Question: I have a ListView which has it's table filled out with a ListItemCollection I am creating and managing programmatically.
I want to check which of the controls have received any kind of input, currently I am focused on any kind of TextInput. I do not have any idea how to find exactly which column and row this control is from (by name or id, whichever is easiest).
A solution to this problem in a usual Windows Forms application would be programmatically assigning a unique name to each control. With a template such as '[control name]_[row]', such as 'itemName_1'.
It doesn't seem possible to modify the name of a control generated by a ListItemCollection. I also tried binding a control with 'Path="x"', however XAML prevents using the binding tag with the name property.
What is a good solution to this problem, where I can somehow detect which exact control was interacted with, without searching through all of them?
Here is what I have right now (in the picture only one row was created):

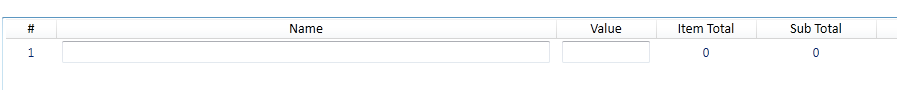
Answer: The problem here is that you use WPF in a WinForms way. It's not meant to be used like that, and so you end up doing intricate and bogus things.
Here is what you should do :
Let's say we are manipulating an order containing order details.
We first create classes to hold our data
'''
public class Order : INotifyPropertyChanged
{
private readonly ObservableCollection<OrderDetail> m_details = new ...
public ObservableCollection<OrderDetail> Details { get { return m_details; } }
public decimal Total {
get {
decimal total = 0.0;
foreach(var detail in m_details) total += detail.SubTotal;
return total;
}
}
}
public class OrderDetail : INotifyPropertyChanged
{
private readonly Order m_order;
public OrderDetail(Order order) {
m_order = order;
}
private string m_name;
public string Name
{
get { return m_name; }
set {
if(m_name != value) {
m_name = value;
RaisePropertyChanged("Name");
}
}
}
private int m_amount;
public int Amount {
get { return m_amount; }
set {
if(m_amount != value) {
m_amount = value;
RaisePropertyChanged("Amount");
RaisePropertyChanged("SubTotal");
m_order.RaisePropertyChanged("Total");
}
}
}
private decimal m_unitPrice;
public decimal UnitPrice {
get { return m_amount; }
set {
if(m_unitPrice!= value) {
m_unitPrice = value;
RaisePropertyChanged("UnitPrice");
RaisePropertyChanged("SubTotal");
m_order.RaisePropertyChanged("Total");
}
}
}
public decimal SubTotal { get { return Amount * UnitPrice; } }
}
'''
And then we gonna create a view to visualize and edit our data
'''
...
<ListView ItemsSource="{Binding MyOrder}">
<ListView.View>
<GridView>
<GridViewColumn>
<GridViewColumn.CellTemplate>
<DataTemplate>
<TextBox Text="{Binding Name}"/>
</DataTemplate>
</GridViewColumn.CellTemplate>
</GridViewColumn>
...
</GridView>
</ListView.View>
</ListView>
<StackPanel Orientation="Horizontal">
<TextBlock Text="Total: "/>
<Textblock Text="{Binding MyOrder.Total}"/>
</StackPanel>
...
'''